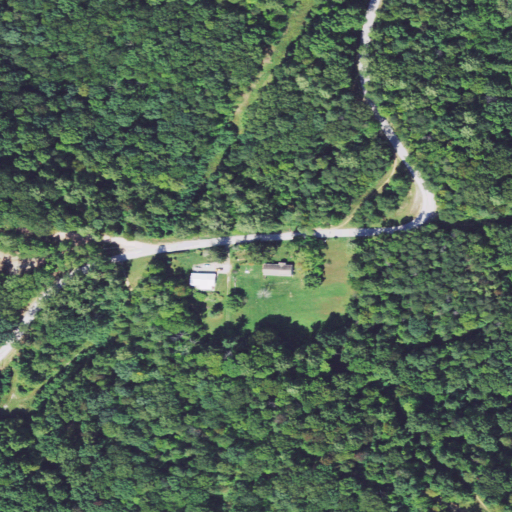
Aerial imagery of ridge(s) in Ohio named Barringer Ridge containing deciduous forest, open development, and mixed forest